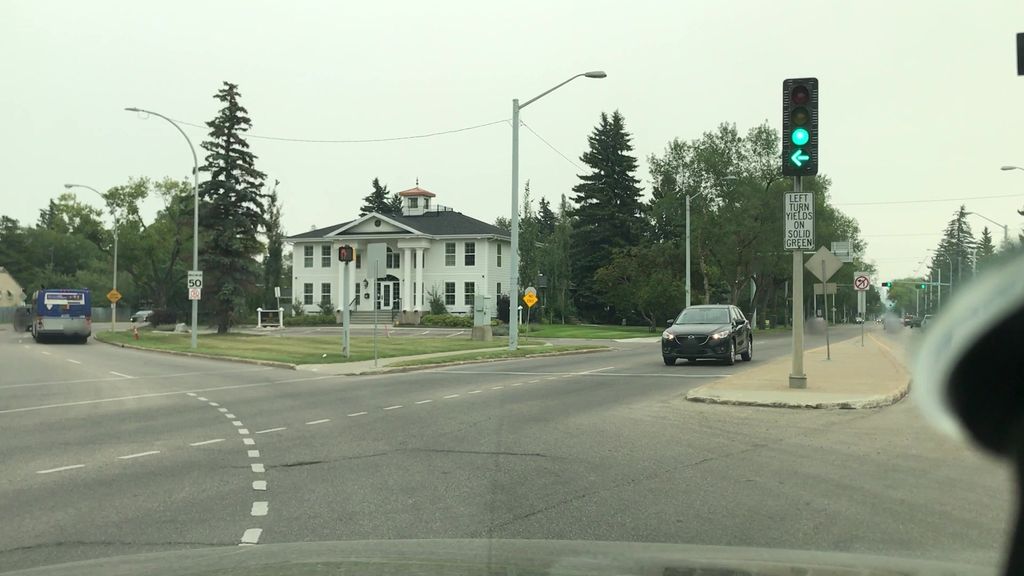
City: edmonton